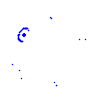
Particle: proton